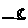
Label: moon